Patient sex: M
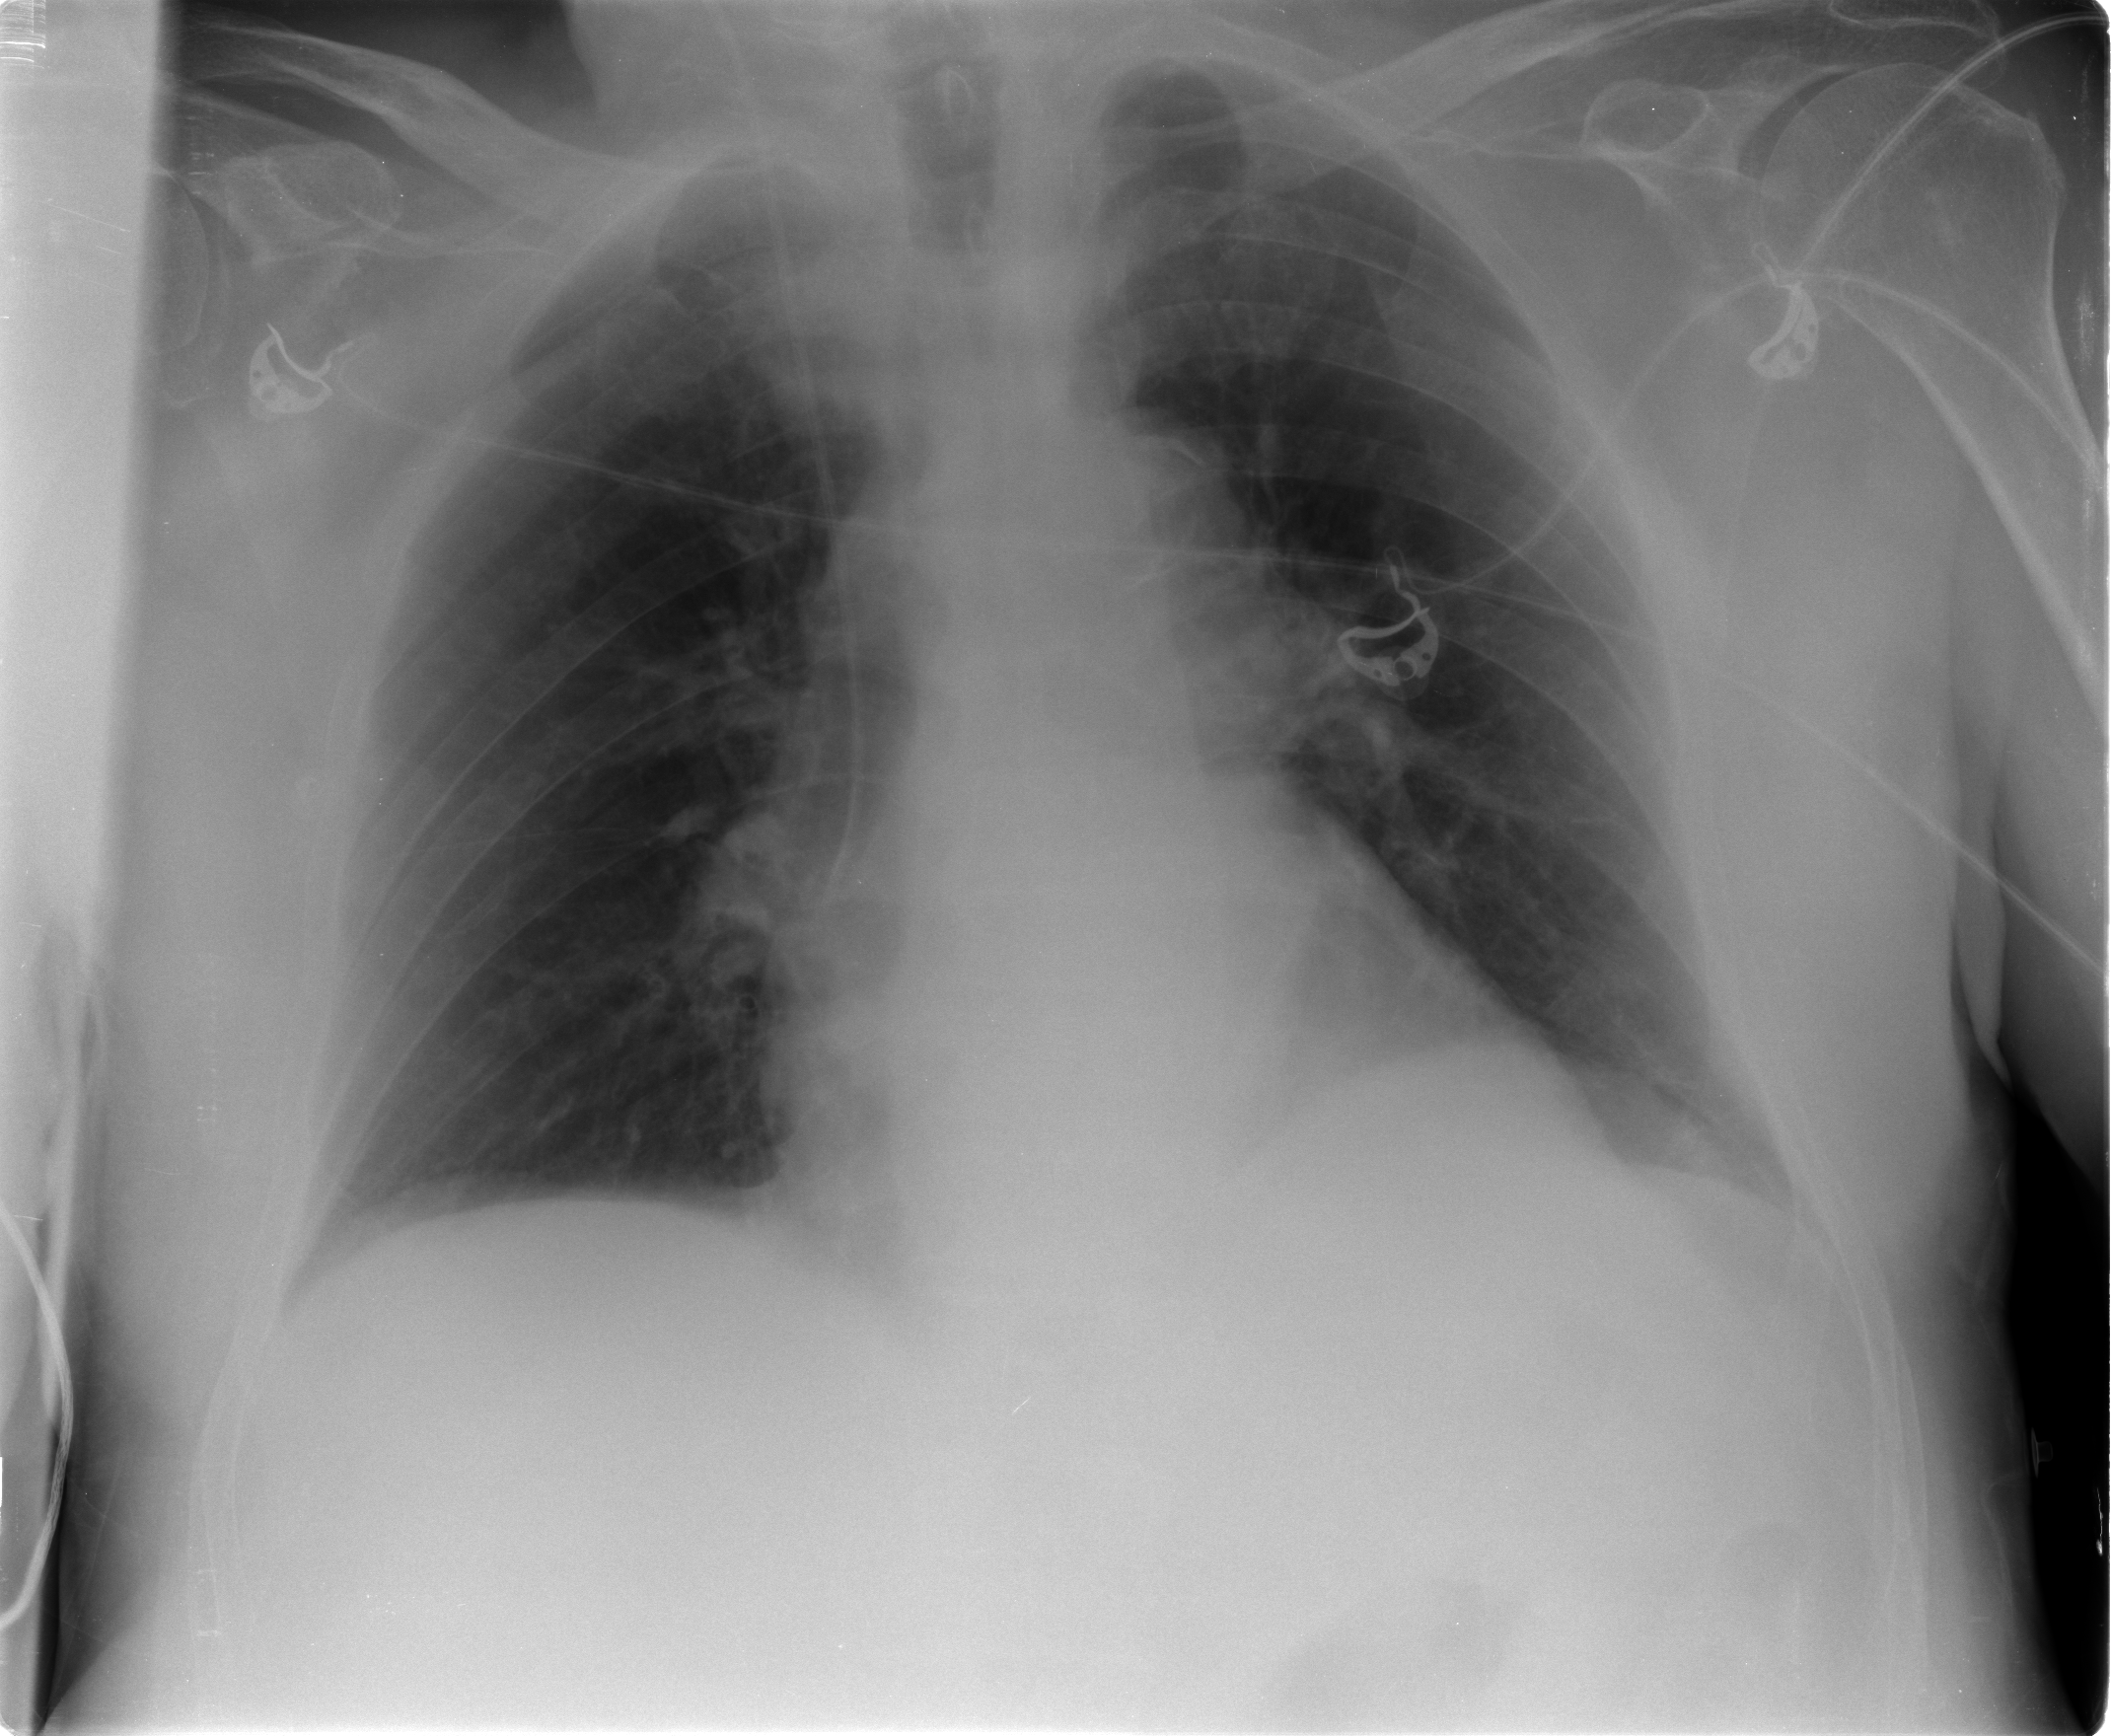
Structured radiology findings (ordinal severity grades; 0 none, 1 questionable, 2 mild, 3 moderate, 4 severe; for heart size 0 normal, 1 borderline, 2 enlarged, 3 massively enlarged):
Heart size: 1
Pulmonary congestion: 2
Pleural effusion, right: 0
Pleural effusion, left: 0
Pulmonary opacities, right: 0
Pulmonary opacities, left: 0
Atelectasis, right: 0
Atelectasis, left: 0